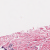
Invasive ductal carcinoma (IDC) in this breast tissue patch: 0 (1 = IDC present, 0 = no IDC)